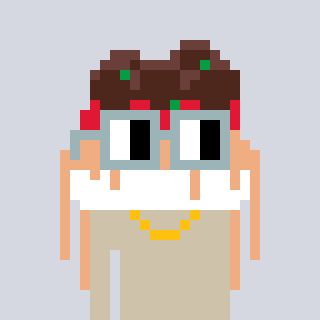
a pixel art character with square dark gray glasses, a spaghetti-shaped head and a bege-colored body on a cool background